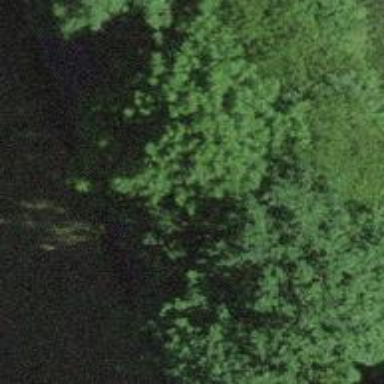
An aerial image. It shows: Retaining wall.